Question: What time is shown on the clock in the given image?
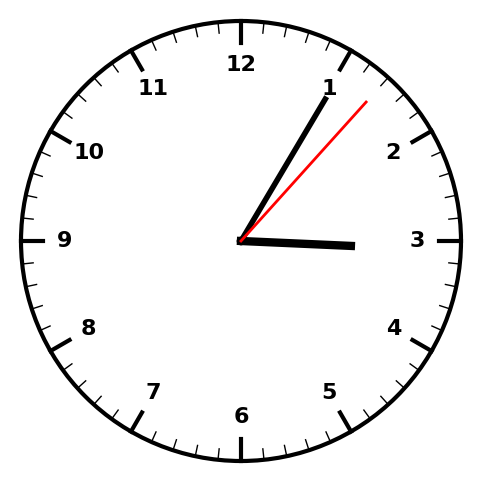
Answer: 03:05:07